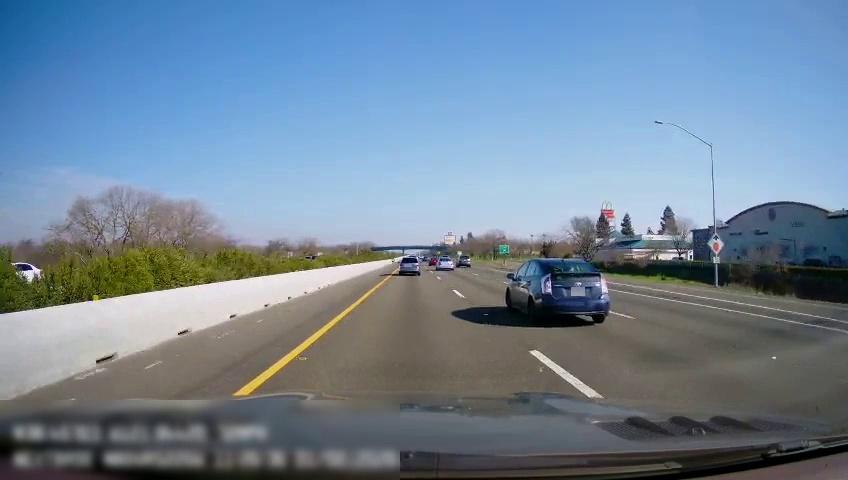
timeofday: Day
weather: Sunny
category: Drivable Space
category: Vehicles | Car
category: Vehicles | SUV
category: Vehicles | SUV
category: Vehicles | SUV
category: Vehicles | Car
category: Vehicles | Car
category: Vehicles | SUV
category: Lanes | Current Lane
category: Lanes | Current Lane
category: Lanes | Alternate Lane
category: Lanes | Alternate Lane
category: Lanes | Alternate Lane
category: Traffic | Signs
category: Traffic | Signs